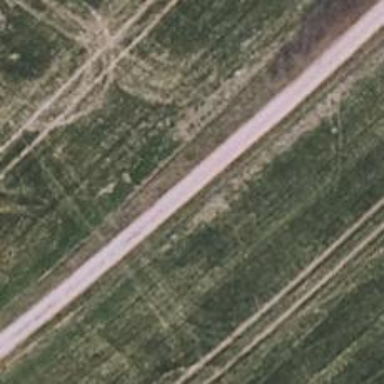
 surfaced with pebblestone of grade3 quality."